Question:
As described in my picture, the goal is to count how many times "AAA", "BBB", and "CCC" in column A have column B and C equal to each other in their respective rows. The values in column B and C are whole numbers. I haven't hidden any decimal places.
I realize I could simply add an extra column where I go B1=C1 (B2=C2... and so on), and then running a COUNTIFS formula to count the number of TRUE cells. That's plan B. I feel like there's a way to do this without bloating my worksheet with an extra column of data though...
I referenced the following thread:
<URL>
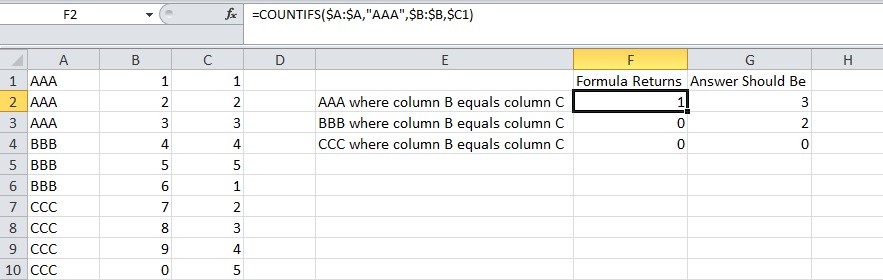
Answer: Try this one:
'''
=SUMPRODUCT((A:A="AAA")*(B:B=C:C))
'''
Also I suggets you to use exact ranges to make formula faster:
'''
=SUMPRODUCT((A1:A100="AAA")*(B1:B100=C1:C100))
'''